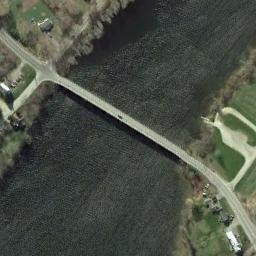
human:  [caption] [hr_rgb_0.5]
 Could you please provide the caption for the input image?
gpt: A bridge connects the green fields on both sides of the deep blue river  There is a car on the bridge .

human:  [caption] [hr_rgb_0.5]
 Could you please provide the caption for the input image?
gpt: The bridge is bi-directional, And the water under the bridge appears dark blue .

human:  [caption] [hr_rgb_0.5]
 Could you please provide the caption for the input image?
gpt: A bridge built on a dark green river and some green plants on both sides of the river .

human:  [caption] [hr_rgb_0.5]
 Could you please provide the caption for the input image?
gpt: There is a bridge over the river with some trees and grass beside .

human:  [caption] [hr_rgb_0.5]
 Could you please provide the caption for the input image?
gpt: Many green plants are on both ends of the bridge .